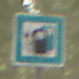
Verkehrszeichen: LadestationFuerElektrofahrzeuge
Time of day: MorningAfternoon
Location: Outdoor (Nature)
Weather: Overcast
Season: Winter
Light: Natural